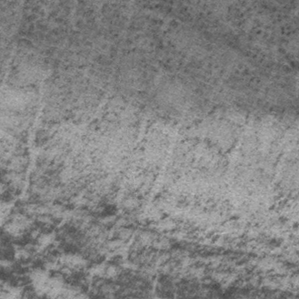
Label: frost